Field crop: maize
Growth stage: 2
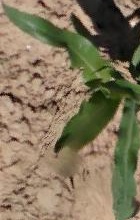
Species: maize